Question: Can anyone help me. Why is the Label "Current" NOT left aligned in Panel/Frame?
'''
public static void main(String[] args) {
JFrame TFrame = new JFrame("Test DisplayLayout");
TFrame.setResizable(true);
TFrame.setSize(new Dimension(900, 840));
TFrame.setLocationRelativeTo(null);
TFrame.setTitle("DisplayLayout");
TFrame.setVisible(true);
JPanel P = DisplayLayout2();
P.setVisible(true);
P.setOpaque(true);
P.setLayout(new BoxLayout(P, BoxLayout.Y_AXIS));
TFrame.add(P);
TFrame.revalidate();
TFrame.repaint();
}
public static JPanel DisplayLayout2() {
JPanel Panel=new JPanel();
Panel.setVisible(true);
Panel.setOpaque(true);
Panel.setLayout(new BoxLayout(Panel, BoxLayout.Y_AXIS));
Panel.setAlignmentX(Component.LEFT_ALIGNMENT);
JLabel lab = new JLabel("Current");
lab.setHorizontalAlignment(SwingConstants.LEFT);
lab.setForeground(Color.WHITE);
lab.setBackground(Color.PINK);
lab.setOpaque(true);
Panel.add(lab,Component.LEFT_ALIGNMENT);
JPanel posPanel = new JPanel();
JScrollPane scrollPane = new JScrollPane(posPanel,JScrollPane.VERTICAL_SCROLLBAR_ALWAYS,JScrollPane.HORIZONTAL_SCROLLBAR_NEVER);
scrollPane.setPreferredSize(new Dimension(290, 200));
scrollPane.setOpaque(true);
posPanel.setBackground(Color.YELLOW);
posPanel.setPreferredSize(new Dimension(290, 200));
posPanel.setLayout(new BoxLayout(posPanel, BoxLayout.Y_AXIS));
posPanel.setAlignmentX(Component.LEFT_ALIGNMENT);
Panel.add(scrollPane);
return Panel;
}
'''

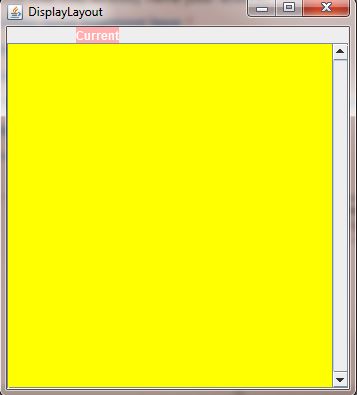
Answer: This is one of the quirks of the BoxLayout (well, quirk to me, but it is a documented expected behavior of the layout), and I'm forgetting off the top of my head why it does this, but I do know of at least one way around it: put your JLabel into a JPanel that uses FlowLayout.LEFT (or LEADING), and add that to your BoxLayout-using container:
'''
JPanel labPanel = new JPanel(new FlowLayout(FlowLayout.LEFT, 0, 0));
labPanel.add(lab);
panel.add(labPanel, Component.LEFT_ALIGNMENT);
'''
Note, that I believe that it has something to do with the JLabel not wanting to expand while the JPanel that encloses it does, but don't quote me on that.
---
From the <URL>:
> For a top-to-bottom box layout, the preferred width of the container is that of the maximum preferred width of the children. If the container is forced to be wider than that, BoxLayout attempts to size the width of each component to that of the container's width (minus insets). If the maximum size of a component is smaller than the width of the container, then X alignment comes into play.
You could probably solve this by setting both the JLabel's x-alignment to Component.LEFT_ALIGNMENT. Your current code forgets to set the JScrollPane's x-alignment, and that's where your trouble lies:
'''
scrollPane.setAlignmentX(Component.LEFT_ALIGNMENT);
'''
---
For example:
'''
import java.awt.*;
import javax.swing.*;
public class Foo2 {
private static void createAndShowGui() {
JLabel topLabel = new JLabel("Top Label", SwingConstants.LEFT);
topLabel.setOpaque(true);
topLabel.setBackground(Color.pink);
JScrollPane scrollpane = new JScrollPane(
Box.createRigidArea(new Dimension(400, 400)),
JScrollPane.VERTICAL_SCROLLBAR_ALWAYS,
JScrollPane.HORIZONTAL_SCROLLBAR_ALWAYS);
JPanel mainPanel = new JPanel();
mainPanel.setLayout(new BoxLayout(mainPanel, BoxLayout.PAGE_AXIS));
topLabel.setAlignmentX(Component.LEFT_ALIGNMENT);
mainPanel.add(topLabel);
scrollpane.setAlignmentX(Component.LEFT_ALIGNMENT);
mainPanel.add(scrollpane);
JFrame frame = new JFrame("Foo");
frame.setDefaultCloseOperation(JFrame.EXIT_ON_CLOSE);
frame.getContentPane().add(mainPanel);
frame.pack();
frame.setLocationByPlatform(true);
frame.setVisible(true);
}
public static void main(String[] args) {
SwingUtilities.invokeLater(new Runnable() {
public void run() {
createAndShowGui();
}
});
}
}
'''
---
This results in: